Question: I would like to compare a picture (with his descriptors) with thousand of pictures inside a database in order to do a matching. (if two pictures are the same,that is to say the same thing but it can bo rotated, a bit blured, has a different scale etc.).
For example :

I saw on StackOverflaw that compute descriptors for each picture and compare them one to one is very a long process.
I did some researches and i saw that i can do an algorithm based on Bag of Words.
I don't know exactly how is works yet, but it seems to be good. But in think, i can be mistaked, it is only to detect what kind of object is it not ?
I would like to know according to you if using it can be a good solution to compare a picture to a thousands of pictures using descriptors like <URL> of Surf ?
If yes, do you have some suggestions about how i can do that ?
Thank,
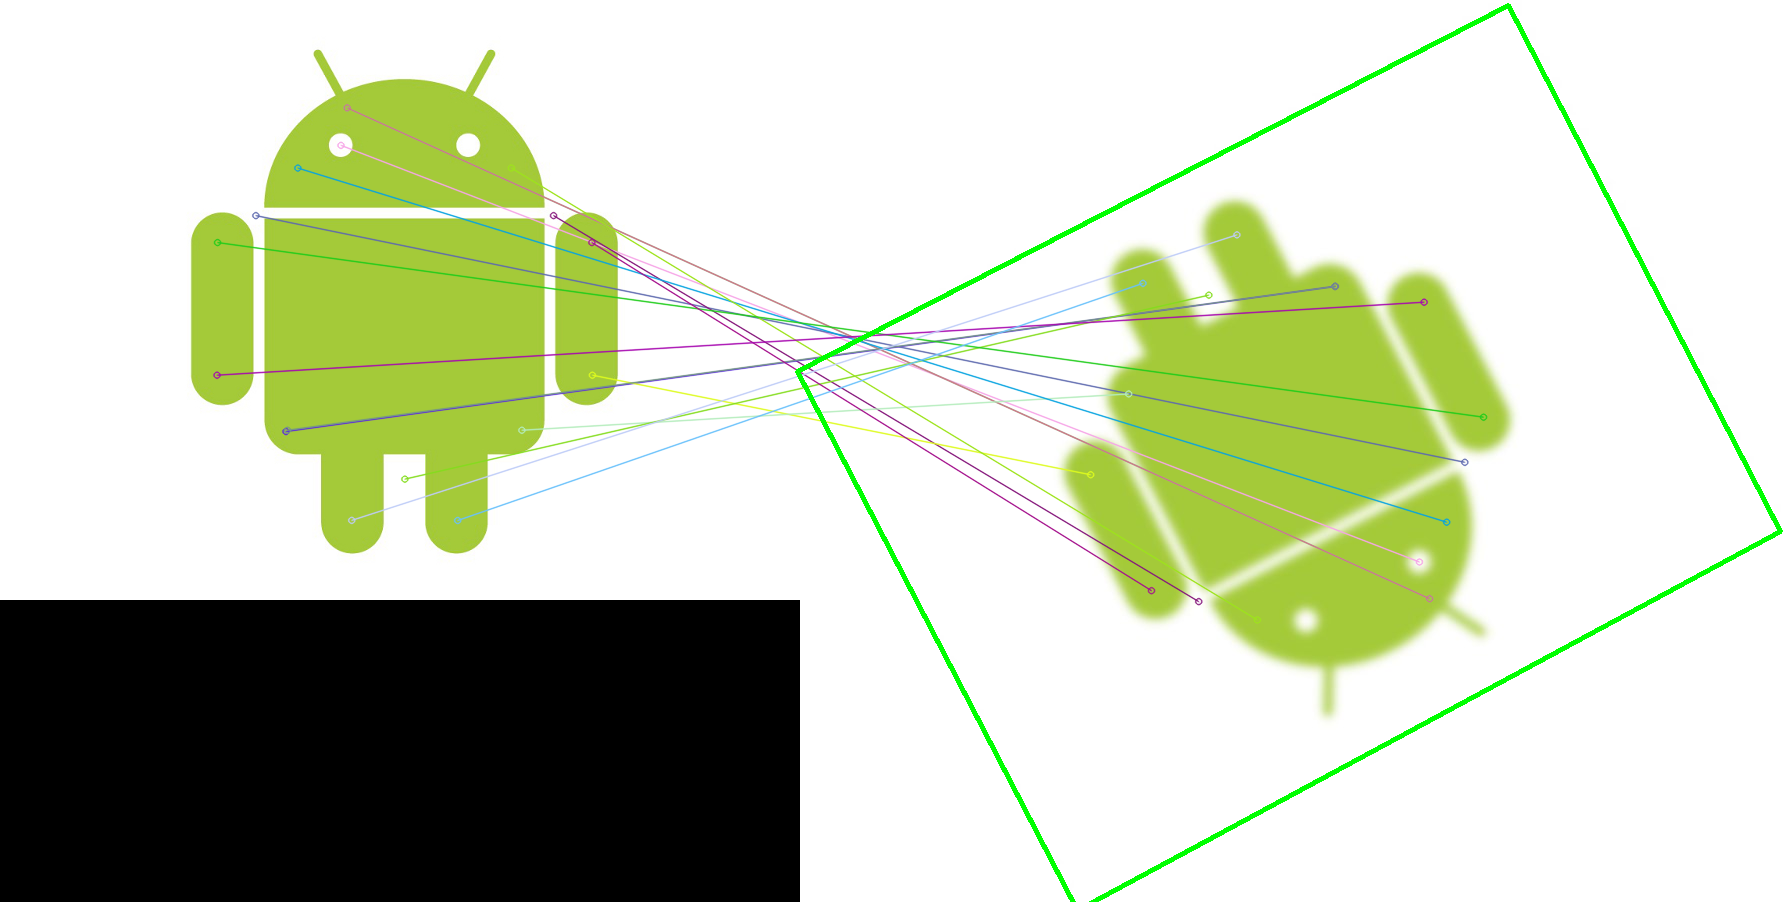
Answer: Yes, it is possible. The only thing you have to pay attention is the computational requirement which can be a little overwhelming. If you can narrow the search, that usually help.
To support my answer I will extract some examples from a recent work of ours. We aimed at recognizing a painting on a museum's wall using SIFT + RANSAC matching. We have a database of all the paintings in the museum and a SIFT descriptor for each one of them. We aim at recognizing the paining in a video which can be recorded from a different perspective (all the templates are frontal) or under different lighting conditions. This image should give you an idea: on the left you can see the template and the current frame. The second image is the SIFT matching and the third shows the results after RANSAC.

Once you have the matching between your image and each SIFT descriptor in your database, you can compute the reprojection error, namely the ratio between matched points (after RANSAC) and the total number of keypoints. This can be repeated for each image and the image with the lowest reprojection error can be declared as the match.
We used this for paintings but I think that can be generalized for every kind of image (the android logo you posted in the question is a fair example i think).
Hope this helps!